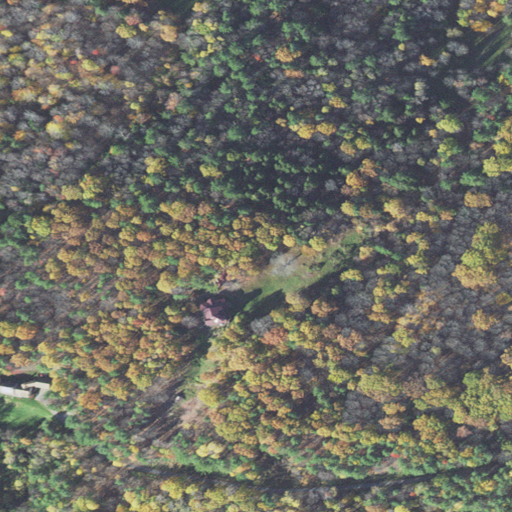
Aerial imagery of mountain in Vermont named Flanders Hill containing deciduous forest, mixed forest, evergreen forest, open development, and low intensity development